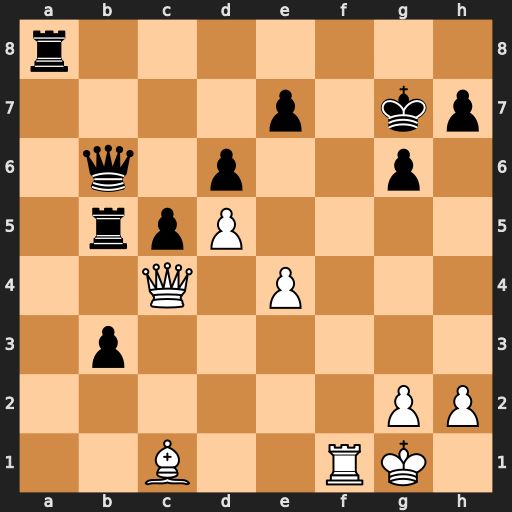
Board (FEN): r7/4p1kp/1q1p2p1/1rpP4/2Q1P3/1p6/6PP/2B2RK1
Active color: w
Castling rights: -
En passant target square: -
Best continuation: Qc3+ e5 dxe6+